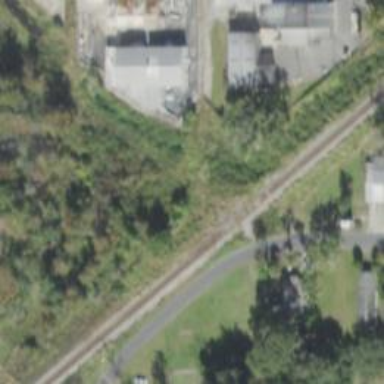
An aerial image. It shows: Disused railway spur service.